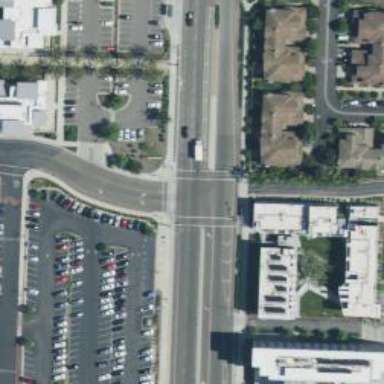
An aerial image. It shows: Marked road crossing.